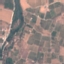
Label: PermanentCrop